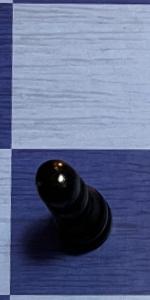
Label: Pawn_Black